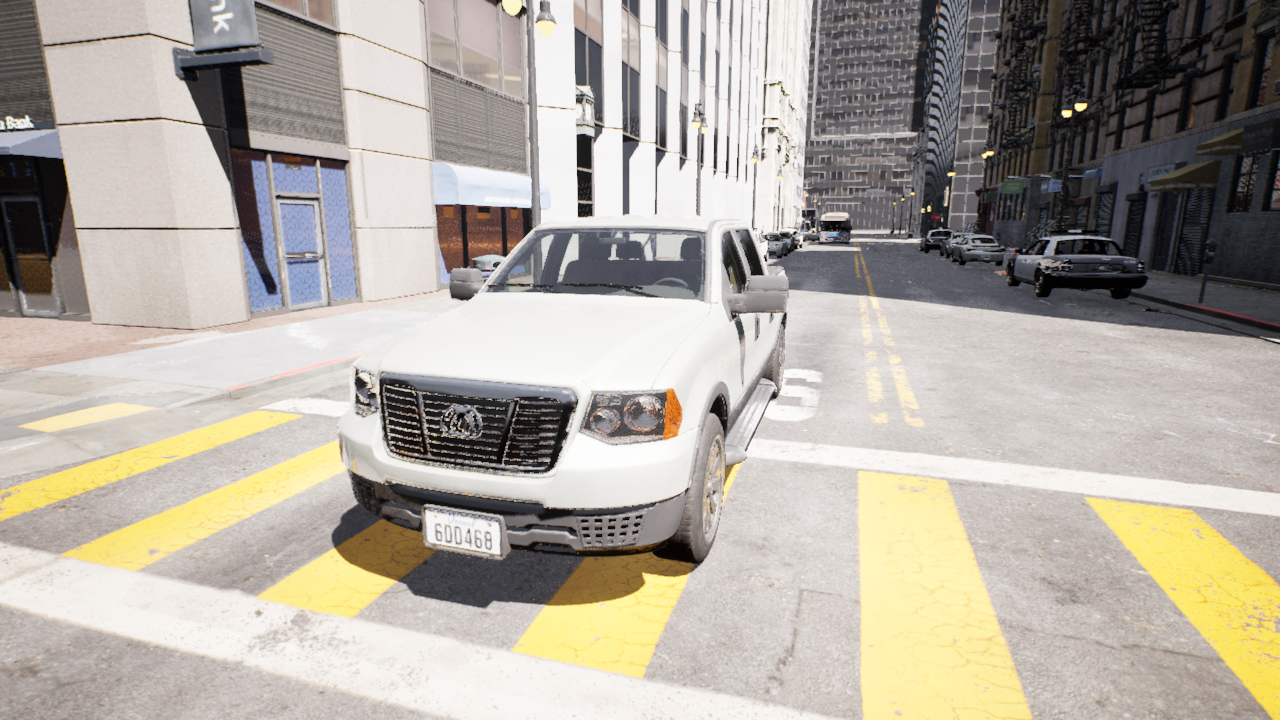
Venue: residential
Lighting: clear day
Vehicle rig: pickup